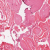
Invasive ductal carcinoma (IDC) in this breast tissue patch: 0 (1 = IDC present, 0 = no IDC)